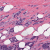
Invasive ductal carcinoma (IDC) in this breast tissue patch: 1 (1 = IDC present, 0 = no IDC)